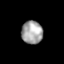
Tissue: skin
Cell type: Epithelial cells
Senescence score: 0.246
Nuclear area (px): 480
Mean DAPI intensity: 163.367